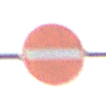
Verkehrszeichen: VerbotDerEinfahrt
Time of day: MorningAfternoon
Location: Outdoor (Nature)
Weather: Overcast
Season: NotSpecified
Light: Natural